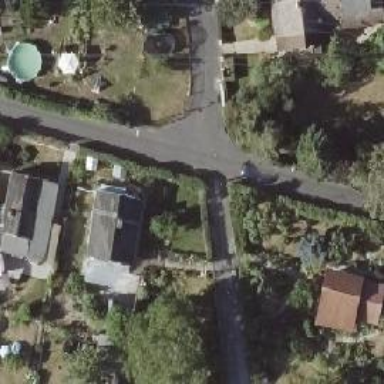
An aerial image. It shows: Asphalt road in residential area.